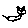
Label: cat